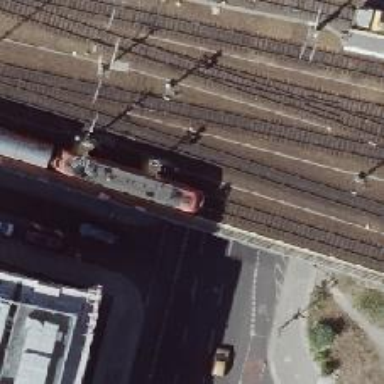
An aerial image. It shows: Rail siding with electrified contact lines on embankment.